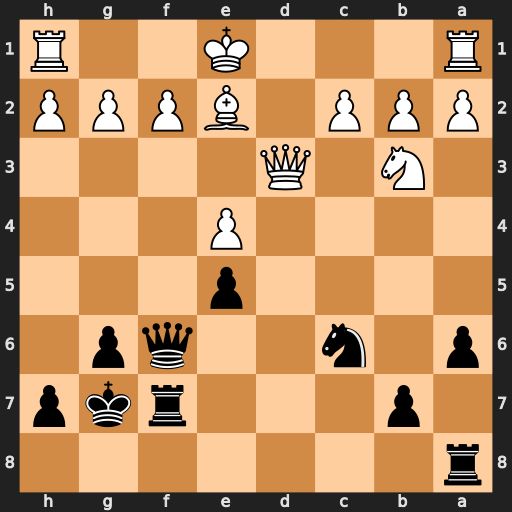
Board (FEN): r7/1p3rkp/p1n2qp1/4p3/4P3/1N1Q4/PPP1BPPP/R3K2R
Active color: b
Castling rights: KQ
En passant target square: -
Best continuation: Qxf2+ Kd2 Rd8